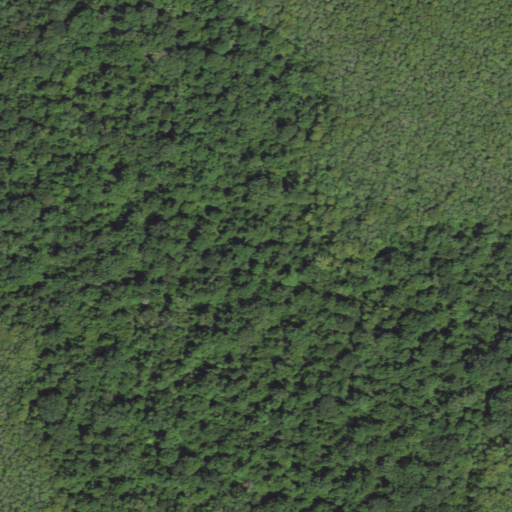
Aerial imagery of island in Louisiana named Pocket Island containing only woody wetlands